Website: lowes
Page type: review-order
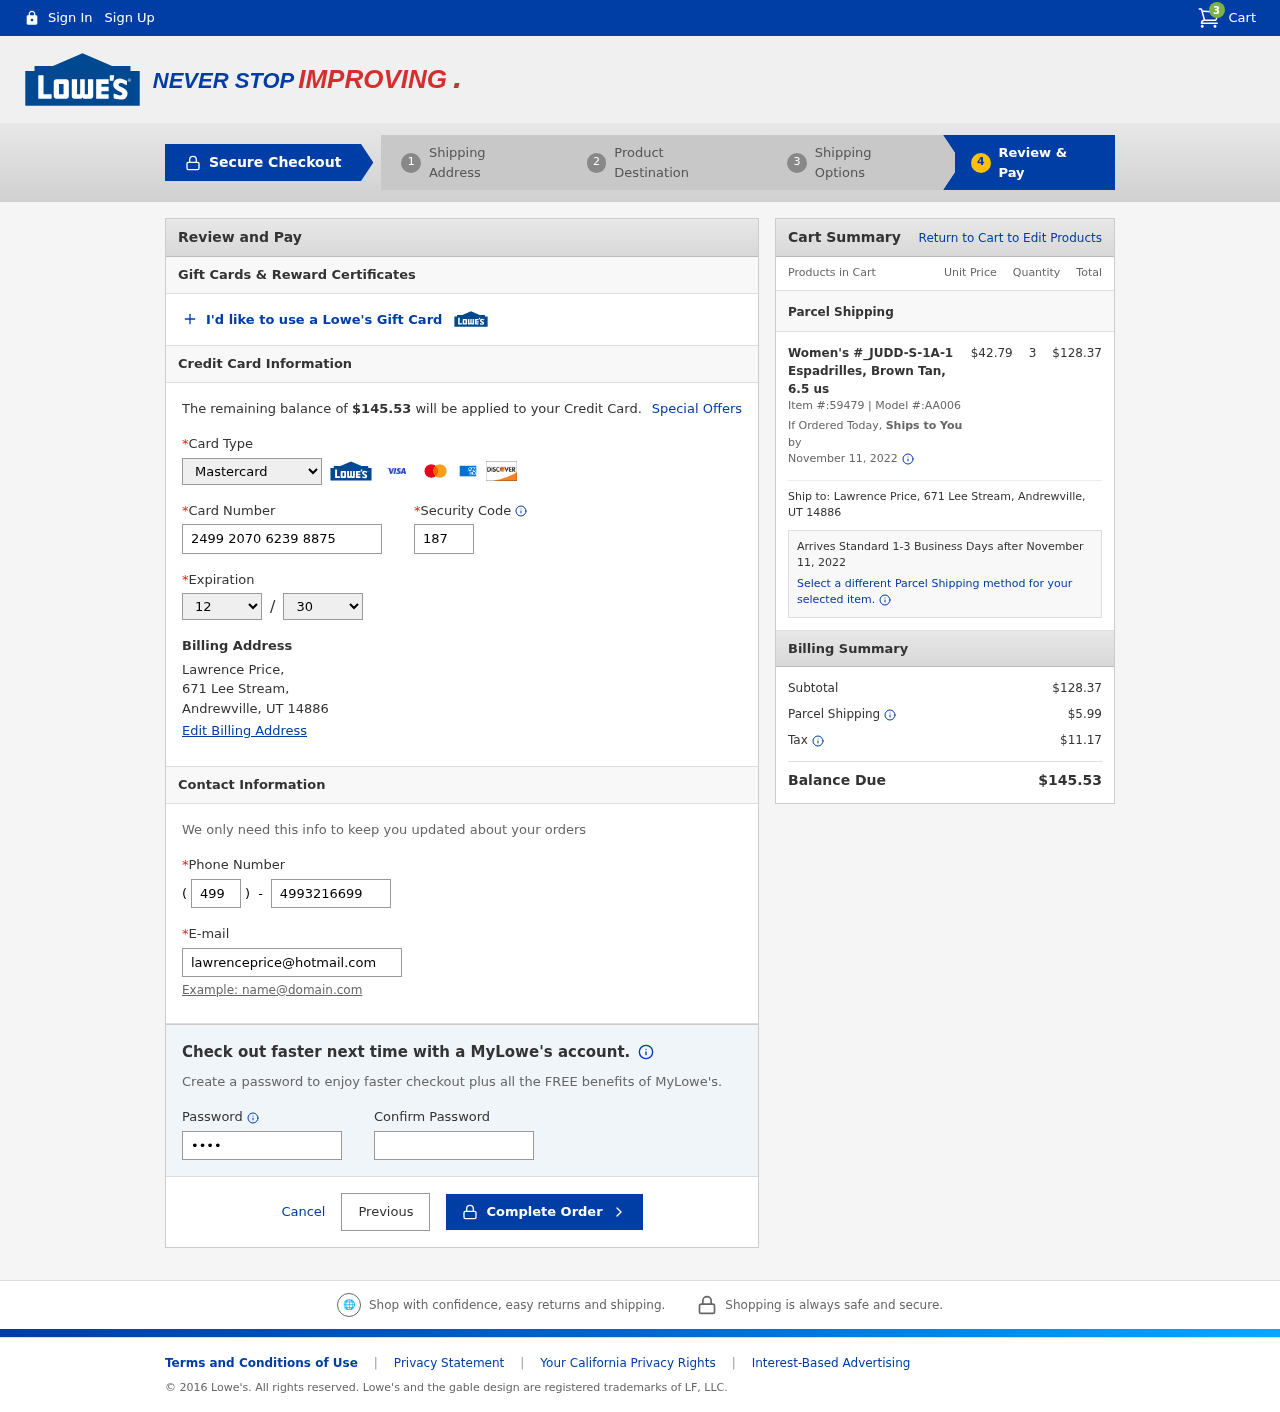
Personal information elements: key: PII_CARD_CVV
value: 187
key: PII_CARD_EXPIRY_MONTH
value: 12
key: PII_CARD_EXPIRY_YEAR
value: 30
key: PII_CARD_NUMBER
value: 2499 2070 6239 8875
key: PII_CARD_TYPE
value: Mastercard
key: PII_CITY
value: Andrewville
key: PII_EMAIL
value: lawrenceprice@hotmail.com
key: PII_FULLNAME
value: Lawrence Price,
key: PII_PHONE
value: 4993216699
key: PII_PHONE_AREA
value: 499
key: PII_POSTCODE
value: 14886
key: PII_STATE_ABBR
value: UT
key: PII_STREET
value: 671 Lee Stream,
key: PII_FULLNAME2
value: Lawrence Price
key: PII_STREET2
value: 671 Lee Stream
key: PII_CITY_STATE_ZIP2
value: Andrewville, UT 14886
Product elements: key: PRODUCT1_NAME
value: Women's #_JUDD-S-1A-1 Espadrilles, Brown Tan, 6.5 us
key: PRODUCT1_PRICE
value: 42.79
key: PRODUCT1_QUANTITY
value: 3
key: PRODUCT1_ITEM_NUMBER
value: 59479
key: PRODUCT1_MODEL_NUMBER
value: AA006
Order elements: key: ORDER_NUM_ITEMS
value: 3
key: ORDER_TOTAL
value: $145.53
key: ORDER_SHIPPING_DATE
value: November 11, 2022
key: ORDER_SUBTOTAL
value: $128.37
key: ORDER_SHIPPING_DATE2
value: November 11, 2022
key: ORDER_SUBTOTAL2
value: $128.37
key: ORDER_SHIPPING_COST
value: $5.99
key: ORDER_TAX
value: $11.17